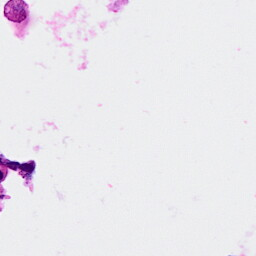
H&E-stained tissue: Breast